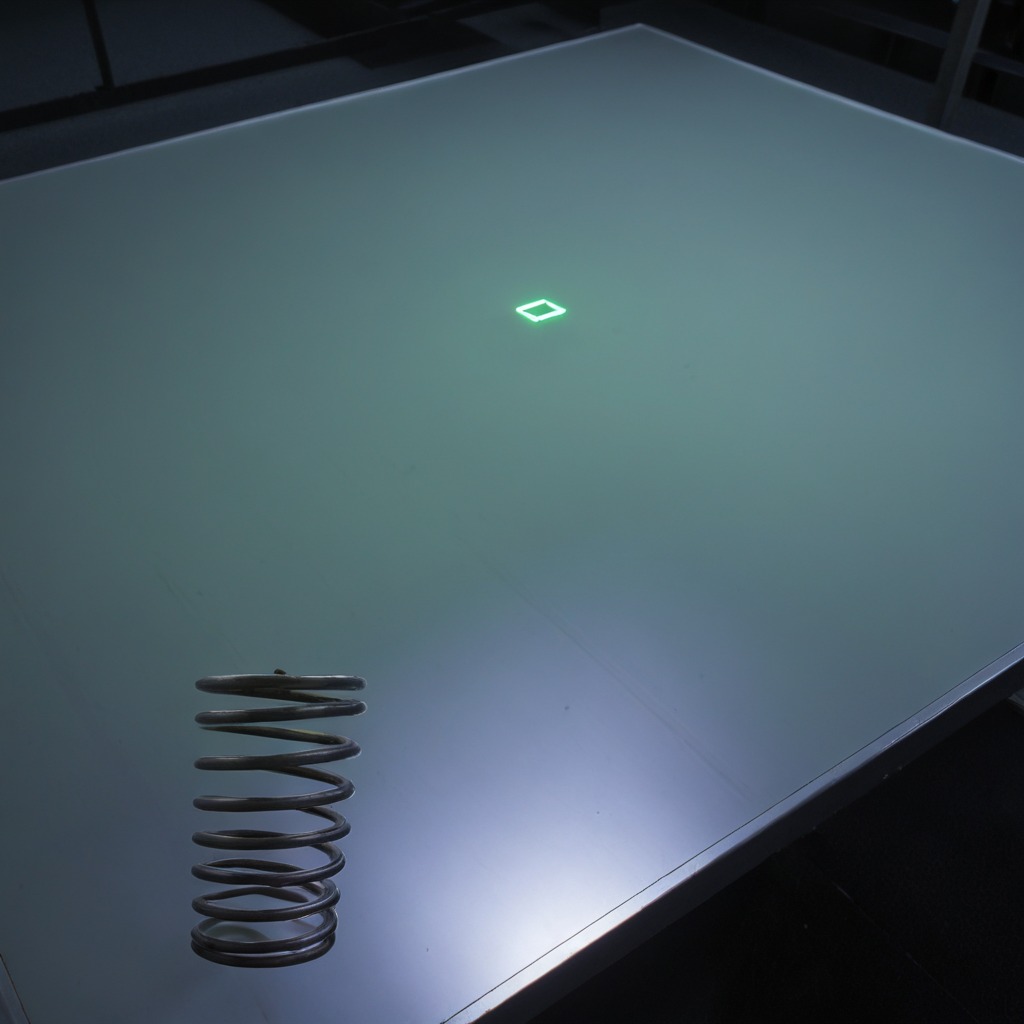
A coiled metal spring is lying on a clean empty table in a railway signal maintenance room lit by harsh overhead fluorescents.